Question: Lets say I have a variable that I want to export to CSV that looked like this:
'''
matrix([['y', 'x1', 'x2', 'x1^2', 'x2^2', 'x1 * x2', 'x1 * y', 'x2*y'],
['38.0', '0.2', '40.0', '0.04000000000000001', '1600.0', '8.0',
'7.6000000000000005', '1520.0'],
['42.0', '0.4', '40.0', '0.16000000000000003', '1600.0', '16.0',
'16.8', '1680.0'],
['41.0', '0.2', '50.0', '0.04000000000000001', '2500.0', '10.0',
'8.200000000000001', '2050.0'],
['46.0', '0.4', '50.0', '0.16000000000000003', '2500.0', '20.0',
'18.400000000000002', '2300.0'],
['46.0', '0.2', '60.0', '0.04000000000000001', '3600.0', '12.0',
'9.200000000000001', '2760.0'],
['49.0', '0.4', '60.0', '0.16000000000000003', '3600.0', '24.0',
'19.6', '2940.0'],
['262.0', '1.8000000000000003', '300.0', '0.6000000000000001',
'15400.0', '90.0', '79.80000000000001', '13250.0']], dtype='<U32')
'''
I used:
'''
DF = pd.DataFrame(table)
DF.to_csv("data1.csv")
'''
And the CSV Exported looked like this :

Any help so the row contents are not stacked on just one cell?
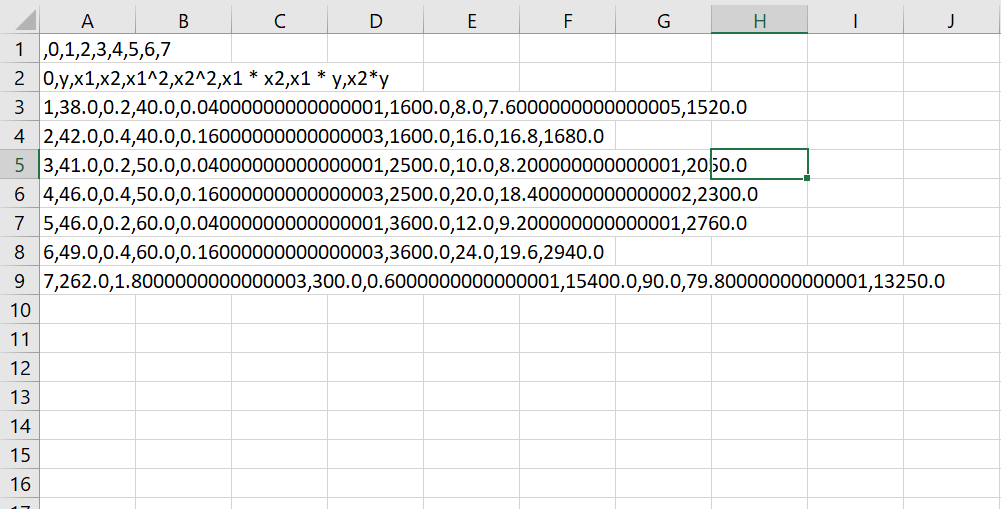
Answer: If you want to convert a numpy array as a csv file, check this answer out - <URL>
I tried running the below code and it works as expected.
'''
m = ([['y', 'x1', 'x2', 'x1^2', 'x2^2', 'x1 * x2', 'x1 * y', 'x2*y'],
['38.0', '0.2', '40.0', '0.04000000000000001', '1600.0', '8.0',
'7.6000000000000005', '1520.0'],
['42.0', '0.4', '40.0', '0.16000000000000003', '1600.0', '16.0',
'16.8', '1680.0'],
['41.0', '0.2', '50.0', '0.04000000000000001', '2500.0', '10.0',
'8.200000000000001', '2050.0'],
['46.0', '0.4', '50.0', '0.16000000000000003', '2500.0', '20.0',
'18.400000000000002', '2300.0'],
['46.0', '0.2', '60.0', '0.04000000000000001', '3600.0', '12.0',
'9.200000000000001', '2760.0'],
['49.0', '0.4', '60.0', '0.16000000000000003', '3600.0', '24.0',
'19.6', '2940.0'],
['262.0', '1.8000000000000003', '300.0', '0.6000000000000001',
'15400.0', '90.0', '79.80000000000001', '13250.0']])
DF = pd.DataFrame(m)
DF.to_csv("data1.csv")
'''